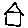
Label: house